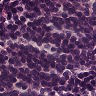
Metastatic tissue present: no